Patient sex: M
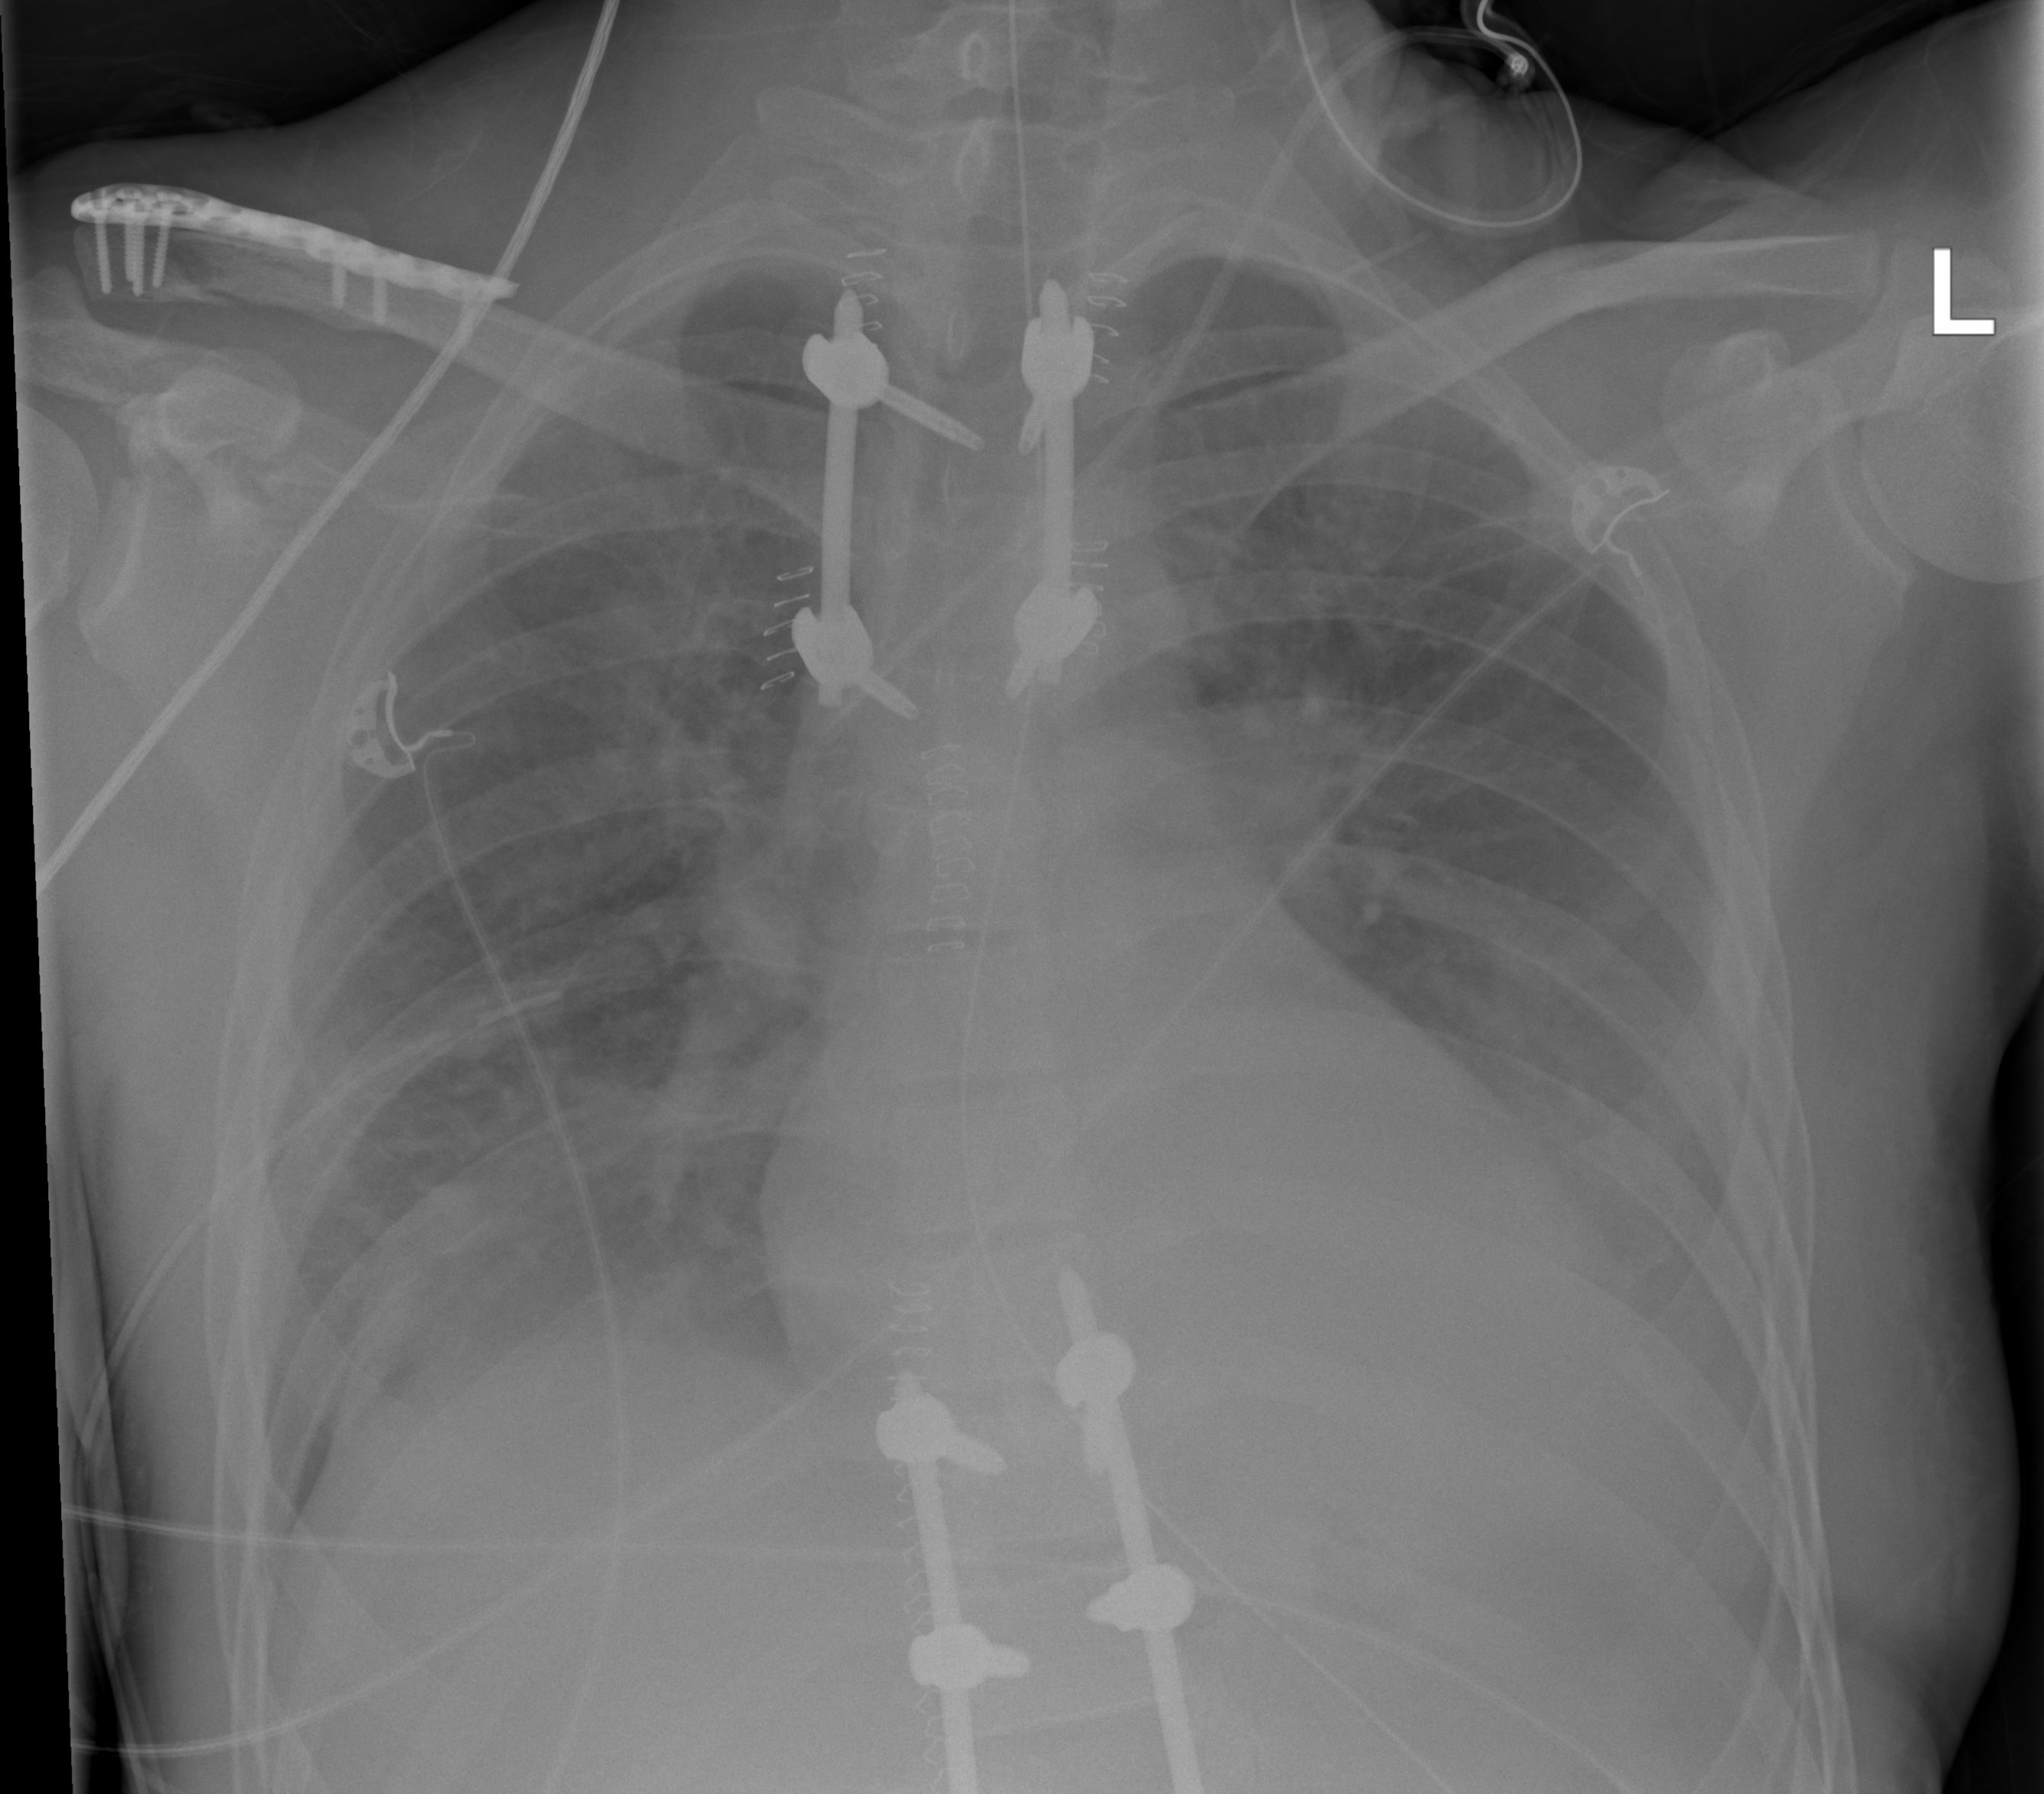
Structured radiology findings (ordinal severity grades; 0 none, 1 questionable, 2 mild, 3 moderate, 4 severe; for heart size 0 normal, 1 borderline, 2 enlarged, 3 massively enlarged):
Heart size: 0
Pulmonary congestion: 0
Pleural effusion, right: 1
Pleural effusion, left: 2
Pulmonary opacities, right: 0
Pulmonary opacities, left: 0
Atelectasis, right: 3
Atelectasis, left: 3